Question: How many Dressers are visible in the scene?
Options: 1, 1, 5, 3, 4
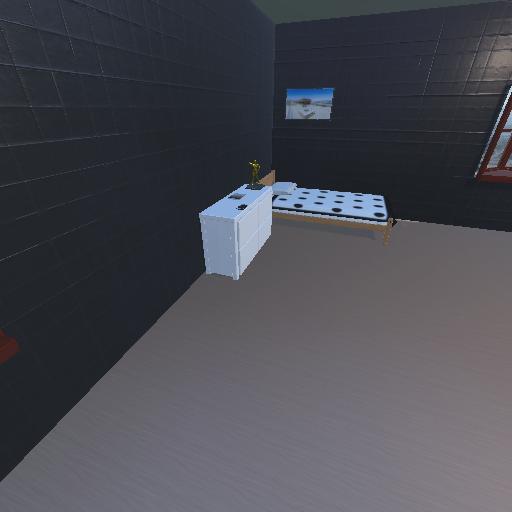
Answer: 1